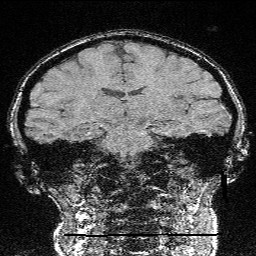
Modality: FLASH
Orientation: sagittal
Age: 26
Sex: female